Question: I'm having trouble replying to conversations with the Mailboxer gem in Rails 4. There isn't a whole lot of documentation on this gem, or maybe I'm just not experienced enough, but I've been stuck on this for a while now.
'''
<% @conversations.each do |conversation| %>
<%= link_to conversation.subject, reply_conversation_path(conversation.id) %>
<%= conversation.updated_at.strftime("%a, %m/%e/%Y %I:%M %p") %>
<%= link_to "Move to Trash", {:controller => "conversations", :action =>
"trash", :id => conversation.id}, :title=> "Move to Trash", :method=>'post' %>
<% end %>
'''
When I click the first 'link_to' in the above view, I receive the routing error: 'No route matches [GET] "/conversations/68/reply"'.
I was hoping to have it render the following view, and have the correct conversation passed to it:
(used to reply to existing conversations)
'''
Reply:
<%= form_for :message, url: :conversation do |f| %>
<%= f.text_area :body %>
<%= f.submit "Send Message", class: 'btn btn-primary' %>
<%= submit_tag 'Clear Reply Box', type: :reset, class: 'btn btn-danger' %>
<% end %>
'''
'''
resources :users
root to: 'profiles#index'
resources :messages do
member do
post :new
end
end
resources :conversations do
member do
post :reply
post :trash
post :untrash
end
collection do
get :trashbin
post :empty_trash
end
end
'''
'''
class ConversationsController < ApplicationController
before_filter :authenticate_user!
helper_method :mailbox, :conversation
def index
@conversations ||= current_user.mailbox.inbox.all
end
def reply
current_user.reply_to_conversation(conversation, *message_params(:body, :subject))
redirect_to conversation
end
def trashbin
@trash ||= current_user.mailbox.trash.all
end
def trash
conversation.move_to_trash(current_user)
redirect_to :conversations
end
def untrash
conversation.untrash(current_user)
redirect_to :back
end
def empty_trash
current_user.mailbox.trash.each do |conversation|
conversation.receipts_for(current_user).update_all(:deleted => true)
end
redirect_to :conversations
end
private
def mailbox
@mailbox ||= current_user.mailbox
end
def conversation
@conversation ||= mailbox.conversations.find(params[:id])
end
def conversation_params(*keys)
fetch_params(:conversation, *keys)
end
def message_params(*keys)
fetch_params(:message, *keys)
end
def fetch_params(key, *subkeys)
params[key].instance_eval do
case subkeys.size
when 0 then self
when 1 then self[subkeys.first]
else subkeys.map{|k| self[k] }
end
end
end
end
'''
'''
class MessagesController < ApplicationController
# GET /message/new
def new
@request = Request.find(params[:request])
@message = current_user.messages.new
@user = @request.user
end
# POST /message/create
def create
@user = User.find(params[:user])
@body = params[:body]
@subject = params[:subject]
current_user.send_message(@user, params[:body], params[:subject])
flash[:notice] = "Message has been sent!"
redirect_to :conversations
end
end
'''
'''
users GET /users(.:format) users#index
POST /users(.:format) users#create
new_user GET /users/new(.:format) users#new
edit_user GET /users/:id/edit(.:format) users#edit
user GET /users/:id(.:format) users#show
PATCH /users/:id(.:format) users#update
PUT /users/:id(.:format) users#update
DELETE /users/:id(.:format) users#destroy
root GET / profiles#index
message POST /messages/:id(.:format) messages#new
messages GET /messages(.:format) messages#index
POST /messages(.:format) messages#create
new_message GET /messages/new(.:format) messages#new
edit_message GET /messages/:id/edit(.:format) messages#edit
GET /messages/:id(.:format) messages#show
PATCH /messages/:id(.:format) messages#update
PUT /messages/:id(.:format) messages#update
DELETE /messages/:id(.:format) messages#destroy
reply_conversation POST /conversations/:id/reply(.:format) conversations#reply
trash_conversation POST /conversations/:id/trash(.:format) conversations#trash
untrash_conversation POST /conversations/:id/untrash(.:format) conversations#untrash
trashbin_conversations GET /conversations/trashbin(.:format) conversations#trashbin
empty_trash_conversations POST /conversations/empty_trash(.:format) conversations#empty_trash
conversations GET /conversations(.:format) conversations#index
POST /conversations(.:format) conversations#create
new_conversation GET /conversations/new(.:format) conversations#new
edit_conversation GET /conversations/:id/edit(.:format) conversations#edit
conversation GET /conversations/:id(.:format) conversations#show
PATCH /conversations/:id(.:format) conversations#update
PUT /conversations/:id(.:format) conversations#update
DELETE /conversations/:id(.:format) conversations#destroy
'''
To give you an idea of how I've gotten this far, I've been following this tutorial: <URL>
I'm guessing that I need to study routing more, but I need to finish this by the end of the weekend, so you're help is greatly appreciated.
In case I've left anything out, here's my github repo:
<URL>.
UPDATE:
I solved the problem, as I mentioned below, though I have another now.
'undefined method '[]' for nil:NilClass'

This question's getting pretty large so I'll probably open another later, unless you can help me out here.
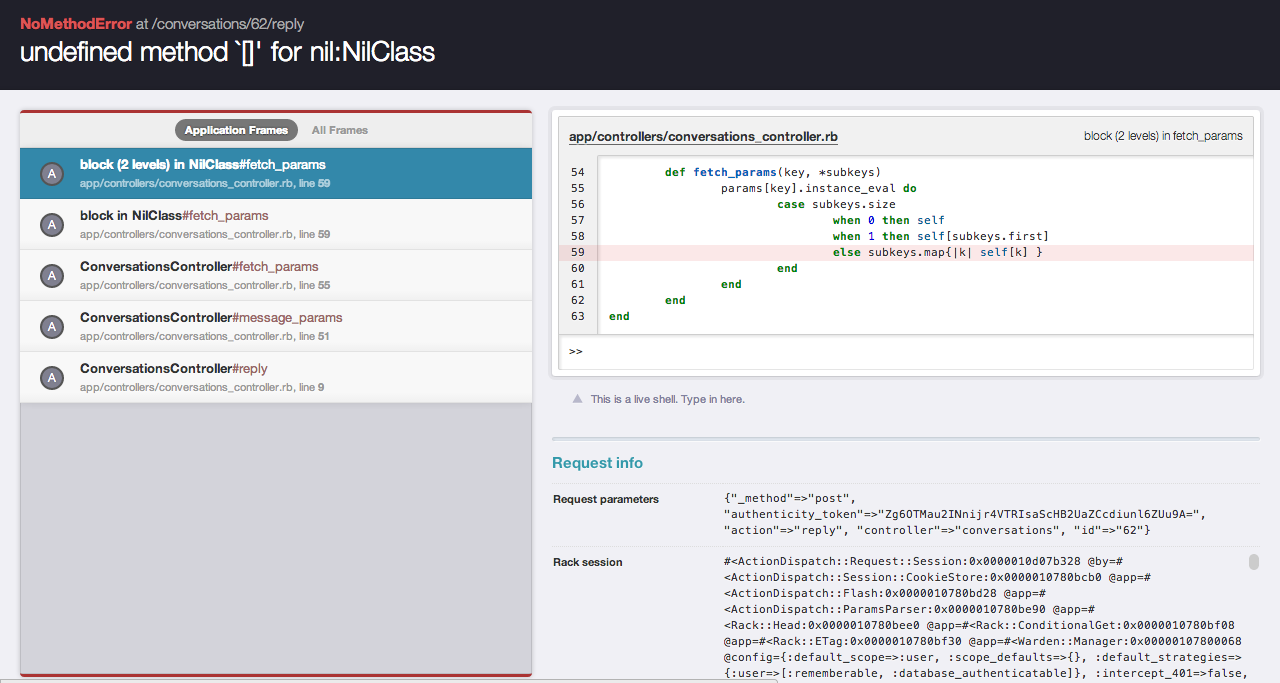
Answer: I replaced the line:
'''
<%= link_to conversation.subject, reply_conversation_path(conversation.id) %>
'''
with:
'''
<%= link_to "Reply To Conversation", {:controller => "conversations", :action =>
"reply", :id => conversation.id}, :title=> "Reply To Conversation", :method=>'post' %>
'''
I just copied and modified the Move To Trash link. Not sure if it's the best way to do it, but it's working fine now.